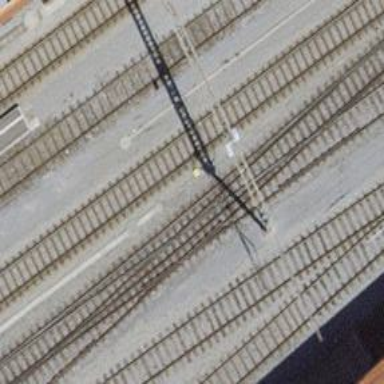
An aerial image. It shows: Railway switch.